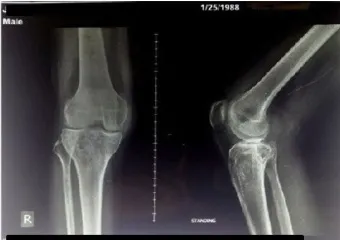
Knee Radiograph. (b) In 18 January 2016, it can be observed that there has been a lytic lesion with ill-defined in periarticular projection in right proximal tibia and there was an ill-defined focal thickening in suprapatella and posterior of the right knee suspected a primer bone lesion in peri-articular proximal tibia.
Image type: radiology (x_ray)